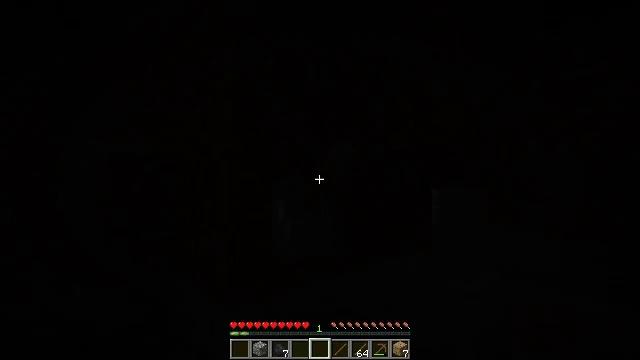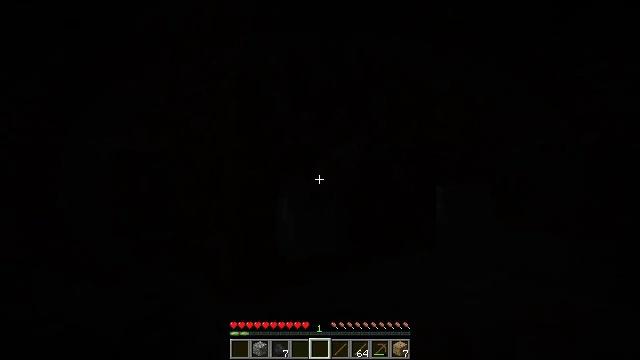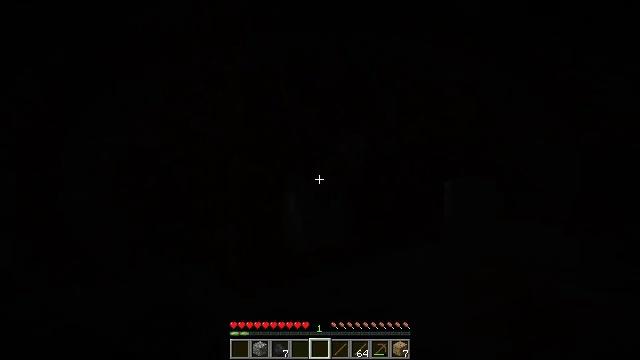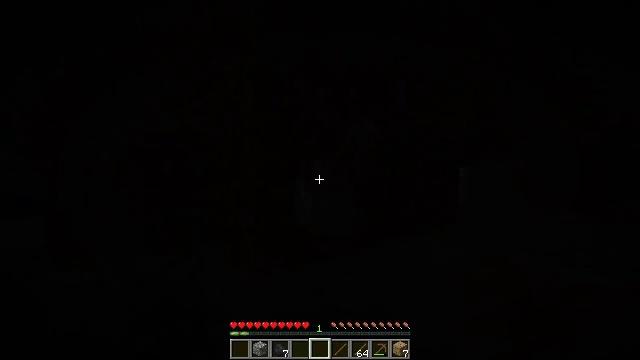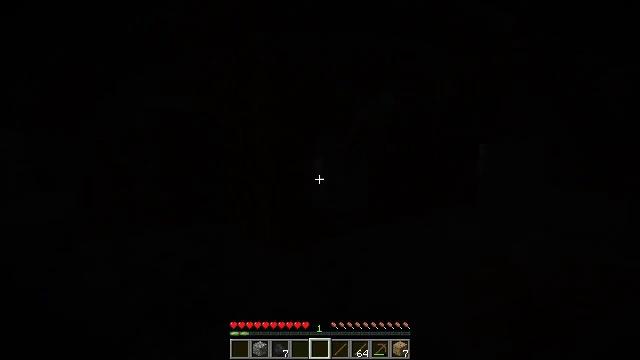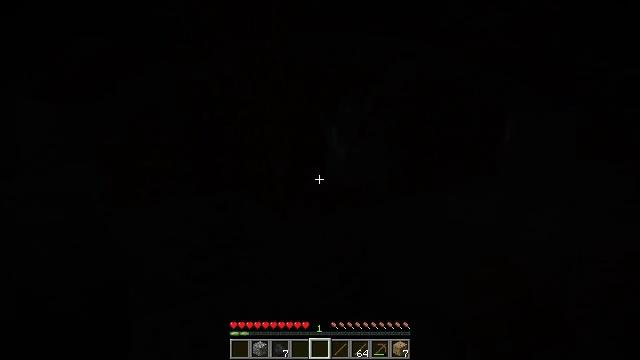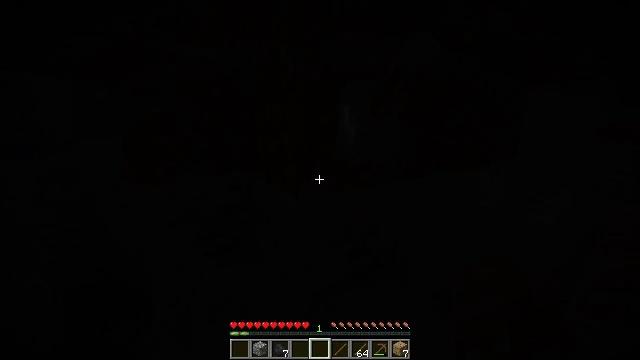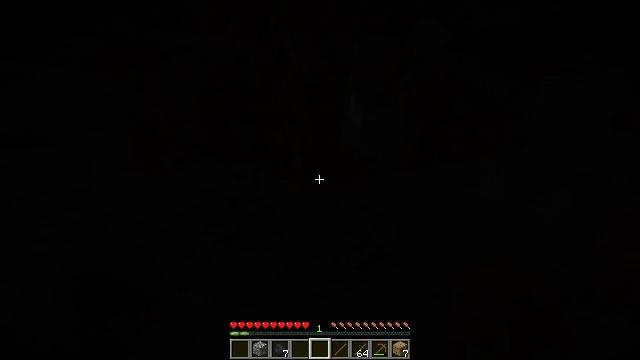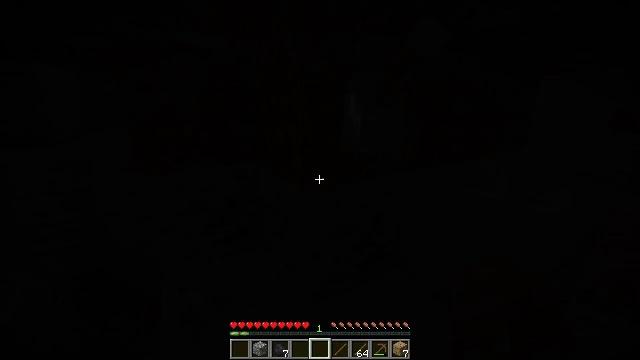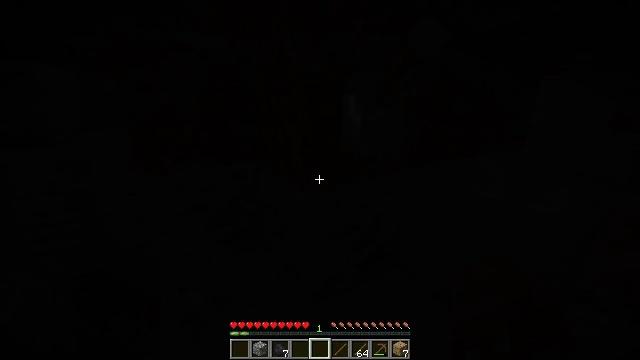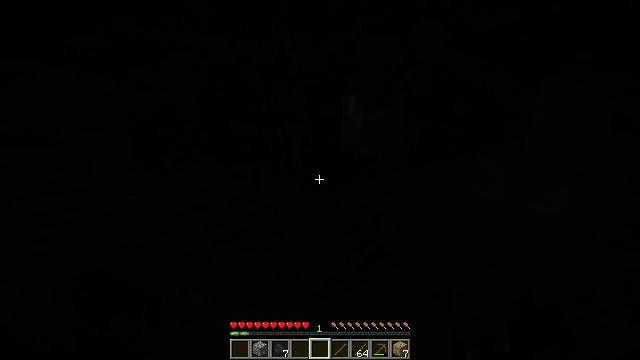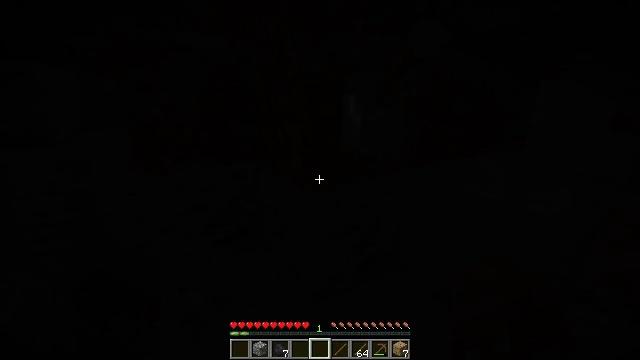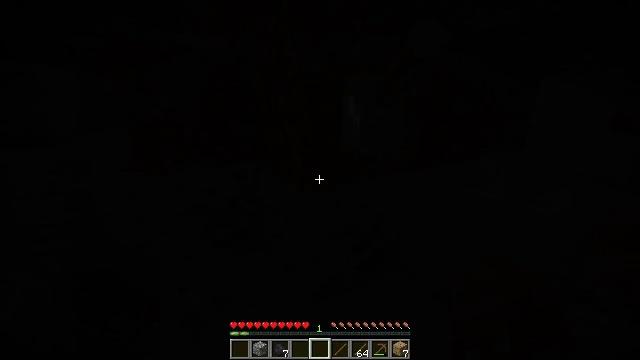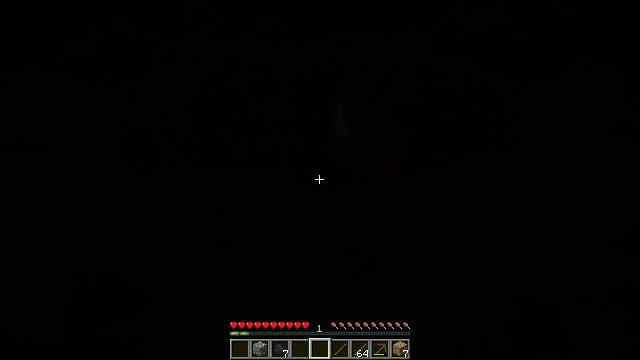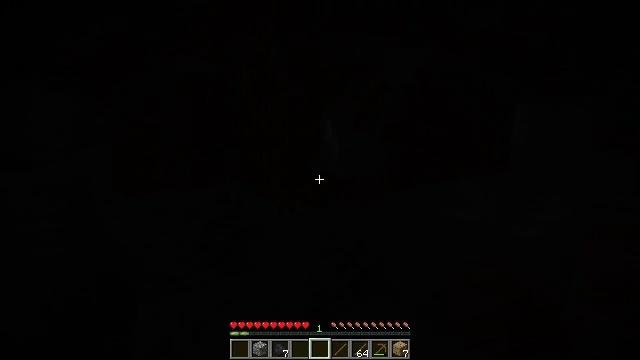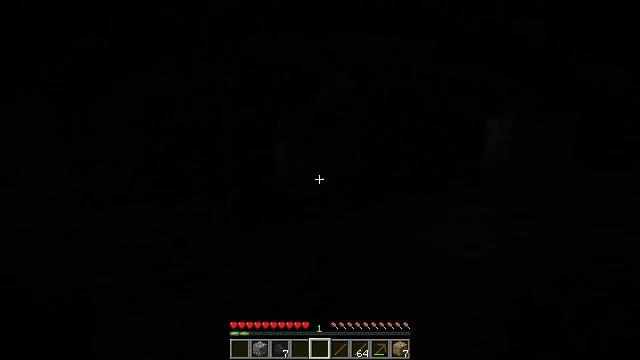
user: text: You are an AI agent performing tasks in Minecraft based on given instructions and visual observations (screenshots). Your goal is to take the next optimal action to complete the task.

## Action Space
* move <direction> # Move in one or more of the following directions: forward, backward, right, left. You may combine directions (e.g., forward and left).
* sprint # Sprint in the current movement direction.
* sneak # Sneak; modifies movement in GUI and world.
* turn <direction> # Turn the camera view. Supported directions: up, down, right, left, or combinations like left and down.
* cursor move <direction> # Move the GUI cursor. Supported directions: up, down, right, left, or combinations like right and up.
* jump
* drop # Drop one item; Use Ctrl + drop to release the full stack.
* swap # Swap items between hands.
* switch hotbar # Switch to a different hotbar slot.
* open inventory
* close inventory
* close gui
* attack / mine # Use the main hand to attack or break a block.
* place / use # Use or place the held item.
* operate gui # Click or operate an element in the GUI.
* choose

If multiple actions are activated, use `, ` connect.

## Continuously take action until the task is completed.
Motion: motion action
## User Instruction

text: Gather the lever into your inventory.
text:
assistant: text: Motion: no_op
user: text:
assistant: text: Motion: turn left and down
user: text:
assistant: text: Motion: turn left and down
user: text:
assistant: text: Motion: turn left and down
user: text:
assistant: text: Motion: turn left and down
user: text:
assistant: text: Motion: turn left and down
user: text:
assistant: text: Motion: turn left and down
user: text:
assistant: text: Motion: no_op
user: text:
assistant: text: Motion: no_op
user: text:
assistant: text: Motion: no_op
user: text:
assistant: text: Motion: no_op
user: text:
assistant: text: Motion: no_op
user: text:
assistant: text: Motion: move right, turn up
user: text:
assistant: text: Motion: move right, turn up
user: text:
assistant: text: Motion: move right, turn up
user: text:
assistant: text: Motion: move right, turn up
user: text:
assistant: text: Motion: move right, turn left and up
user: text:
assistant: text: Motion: turn left and up
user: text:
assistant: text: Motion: turn left and up
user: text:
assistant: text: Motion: turn left and up
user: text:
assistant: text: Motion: turn left and up
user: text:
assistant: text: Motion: turn left
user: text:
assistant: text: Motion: turn left and up
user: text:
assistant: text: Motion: turn left and up
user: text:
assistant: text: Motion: turn left
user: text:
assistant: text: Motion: no_op
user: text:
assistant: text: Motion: no_op
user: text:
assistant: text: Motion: attack / mine
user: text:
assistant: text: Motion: attack / mine
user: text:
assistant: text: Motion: attack / mine